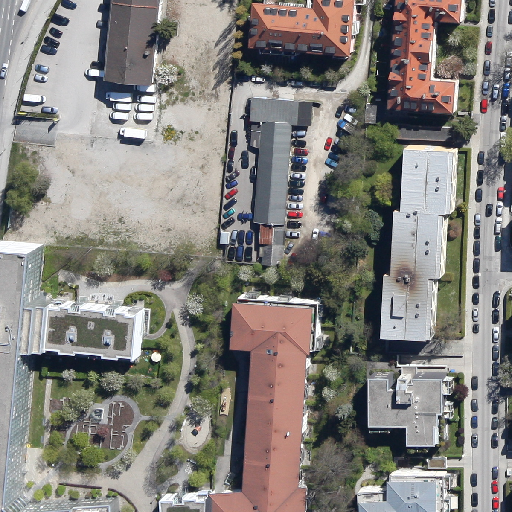
Referring expression: heavy-duty vehicle